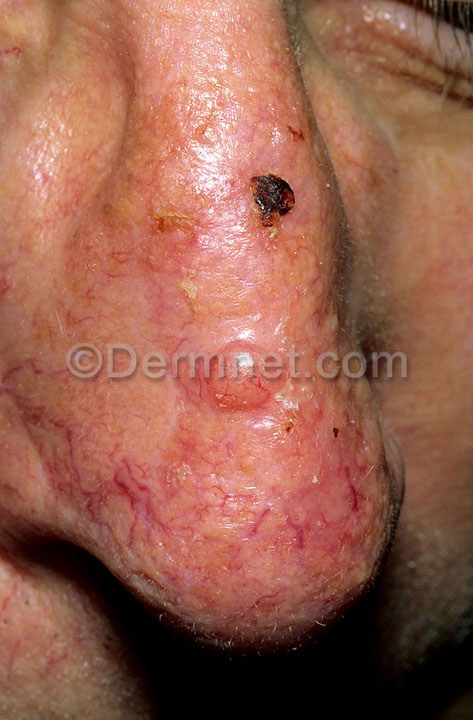
Disease: Actinic Keratosis Basal Cell Carcinoma and other Malignant Lesions